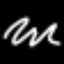
Label: squiggle